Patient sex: F
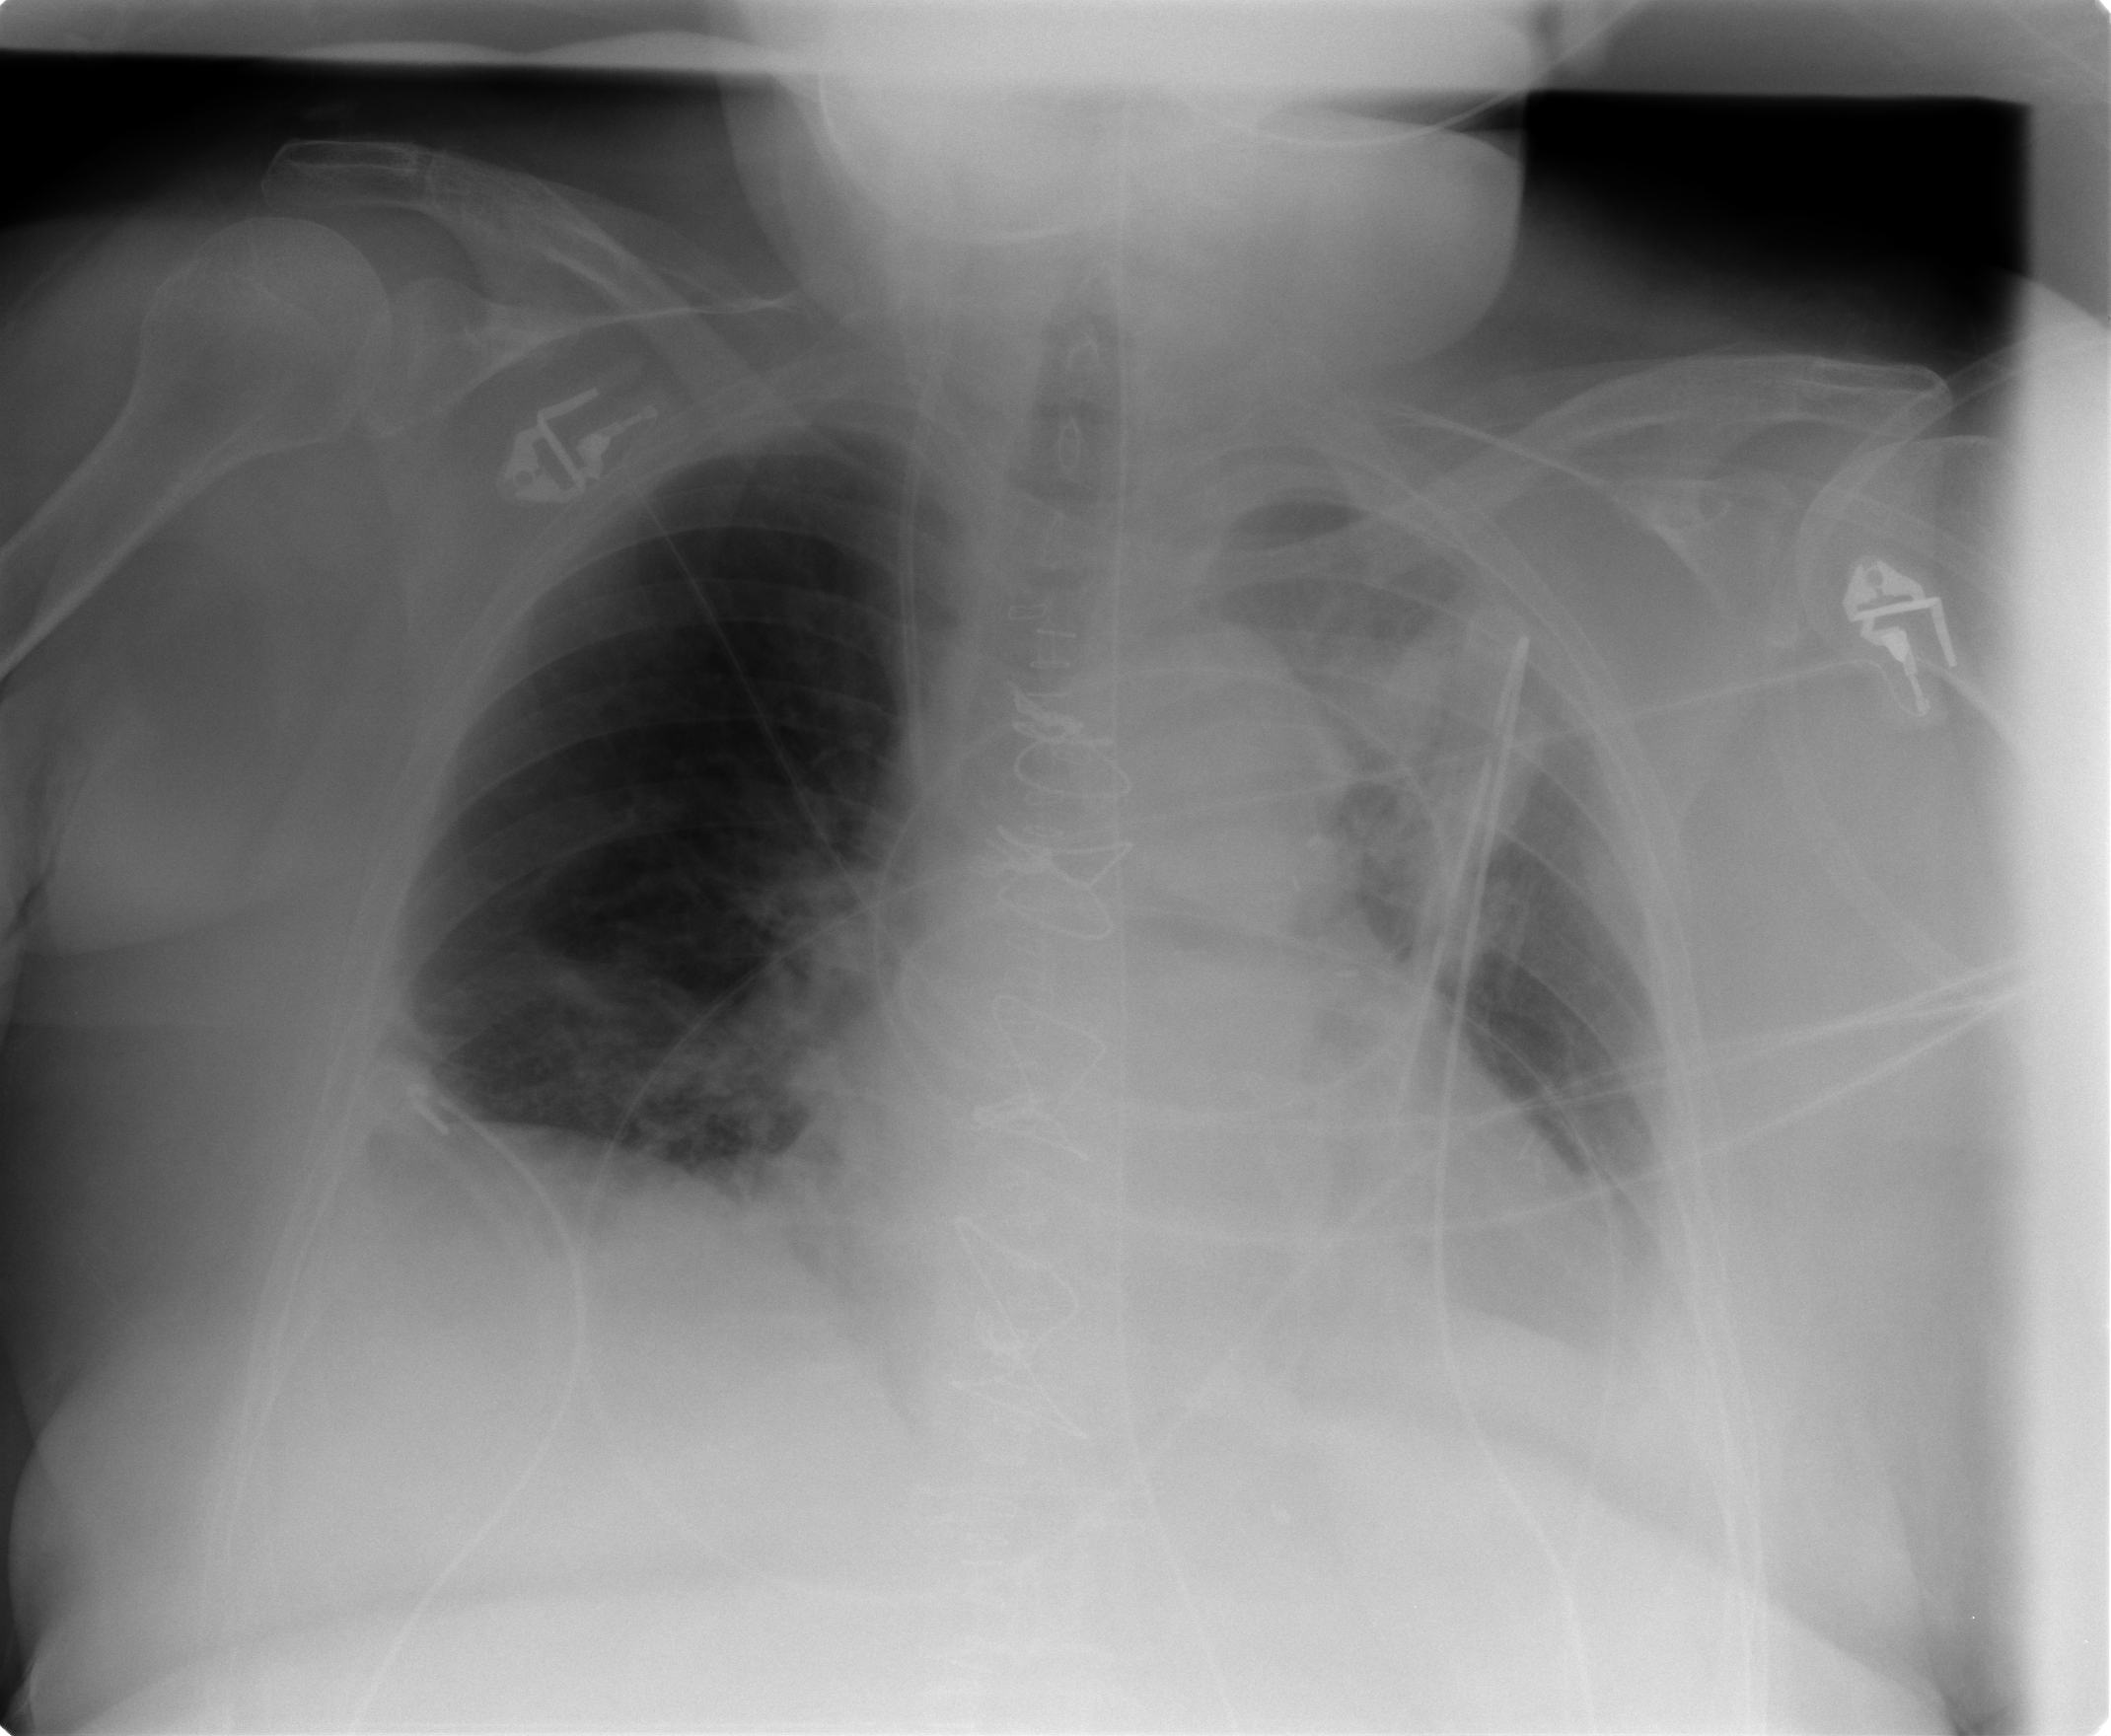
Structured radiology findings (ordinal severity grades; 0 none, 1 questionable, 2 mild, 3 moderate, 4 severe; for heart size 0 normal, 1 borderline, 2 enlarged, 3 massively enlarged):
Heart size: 1
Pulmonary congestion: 0
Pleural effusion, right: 0
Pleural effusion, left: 2
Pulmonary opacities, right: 1
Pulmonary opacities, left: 2
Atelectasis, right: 2
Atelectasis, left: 2